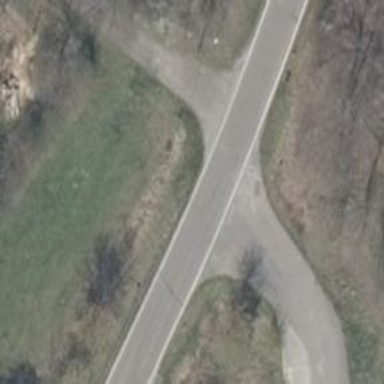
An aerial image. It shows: Road with "give way" sign.